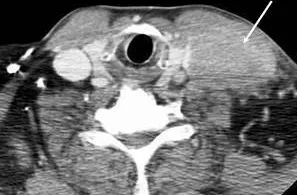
Axial CT scan of the neck showing a left supraclavicular mass that takes contact with the left jugular vein (narrowed and infiltrated) and the left sternocleidomastoid muscle.
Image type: radiology (ct)